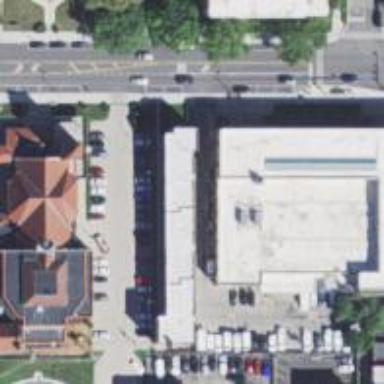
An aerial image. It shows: Public post office building.